Question: Hello Everyone i am trying to play video based on URL that i am getting through API but i am getting Error like Access Denied.
The reason why i am playing video in 'UIWebView' is because Video is not the Primary feature in my Application its just for Show Tutorial to the User so i have not used 'MPMoviePlayerController' but if required than i can use.
But i want know the exact reason why such Error occurs in 'UIWebView'.

Any guide or help will be appreciated.
Thanks in Advance.
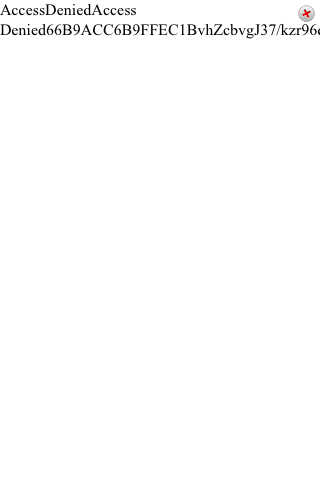
Answer: Add below method to your :
//This method should get called when you want to add and load the webview
'''
- (void)loadUIWebView
{
UIWebView *webView = [[UIWebView alloc] initWithFrame:self.view.bounds];
[webView loadRequest:[NSURLRequest requestWithURL:[NSURL URLWithString:currentURL]]];
[self.view addSubview:webView];
[webView release]; // No need of this line if ARC is implemented in your project
}
'''
Using Interface Builder-
- 'UIWebView'- 'WebView'- Add the following code to your 'ViewController.h'.@property (nonatomic, retain) IBOutlet UIWebView *webView;- Add the following line below the '@synthesize' in your 'ViewController.m'
@synthesize webView;
- '[webView release];'- -
//This method should get called when you want to add and load the webview
'''
- (void)loadUIWebView
{
[self.webView loadRequest:[NSURLRequest requestWithURL:[NSURL URLWithString:currentURL]]];
self.webView.hidden = NO;
}
'''
I hope it will help you.